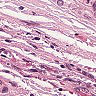
Metastatic tissue present: yes